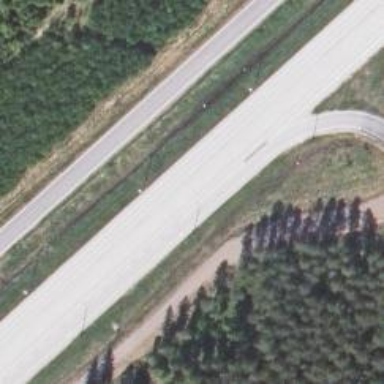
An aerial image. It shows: Asphalt road designated as trunk highway.